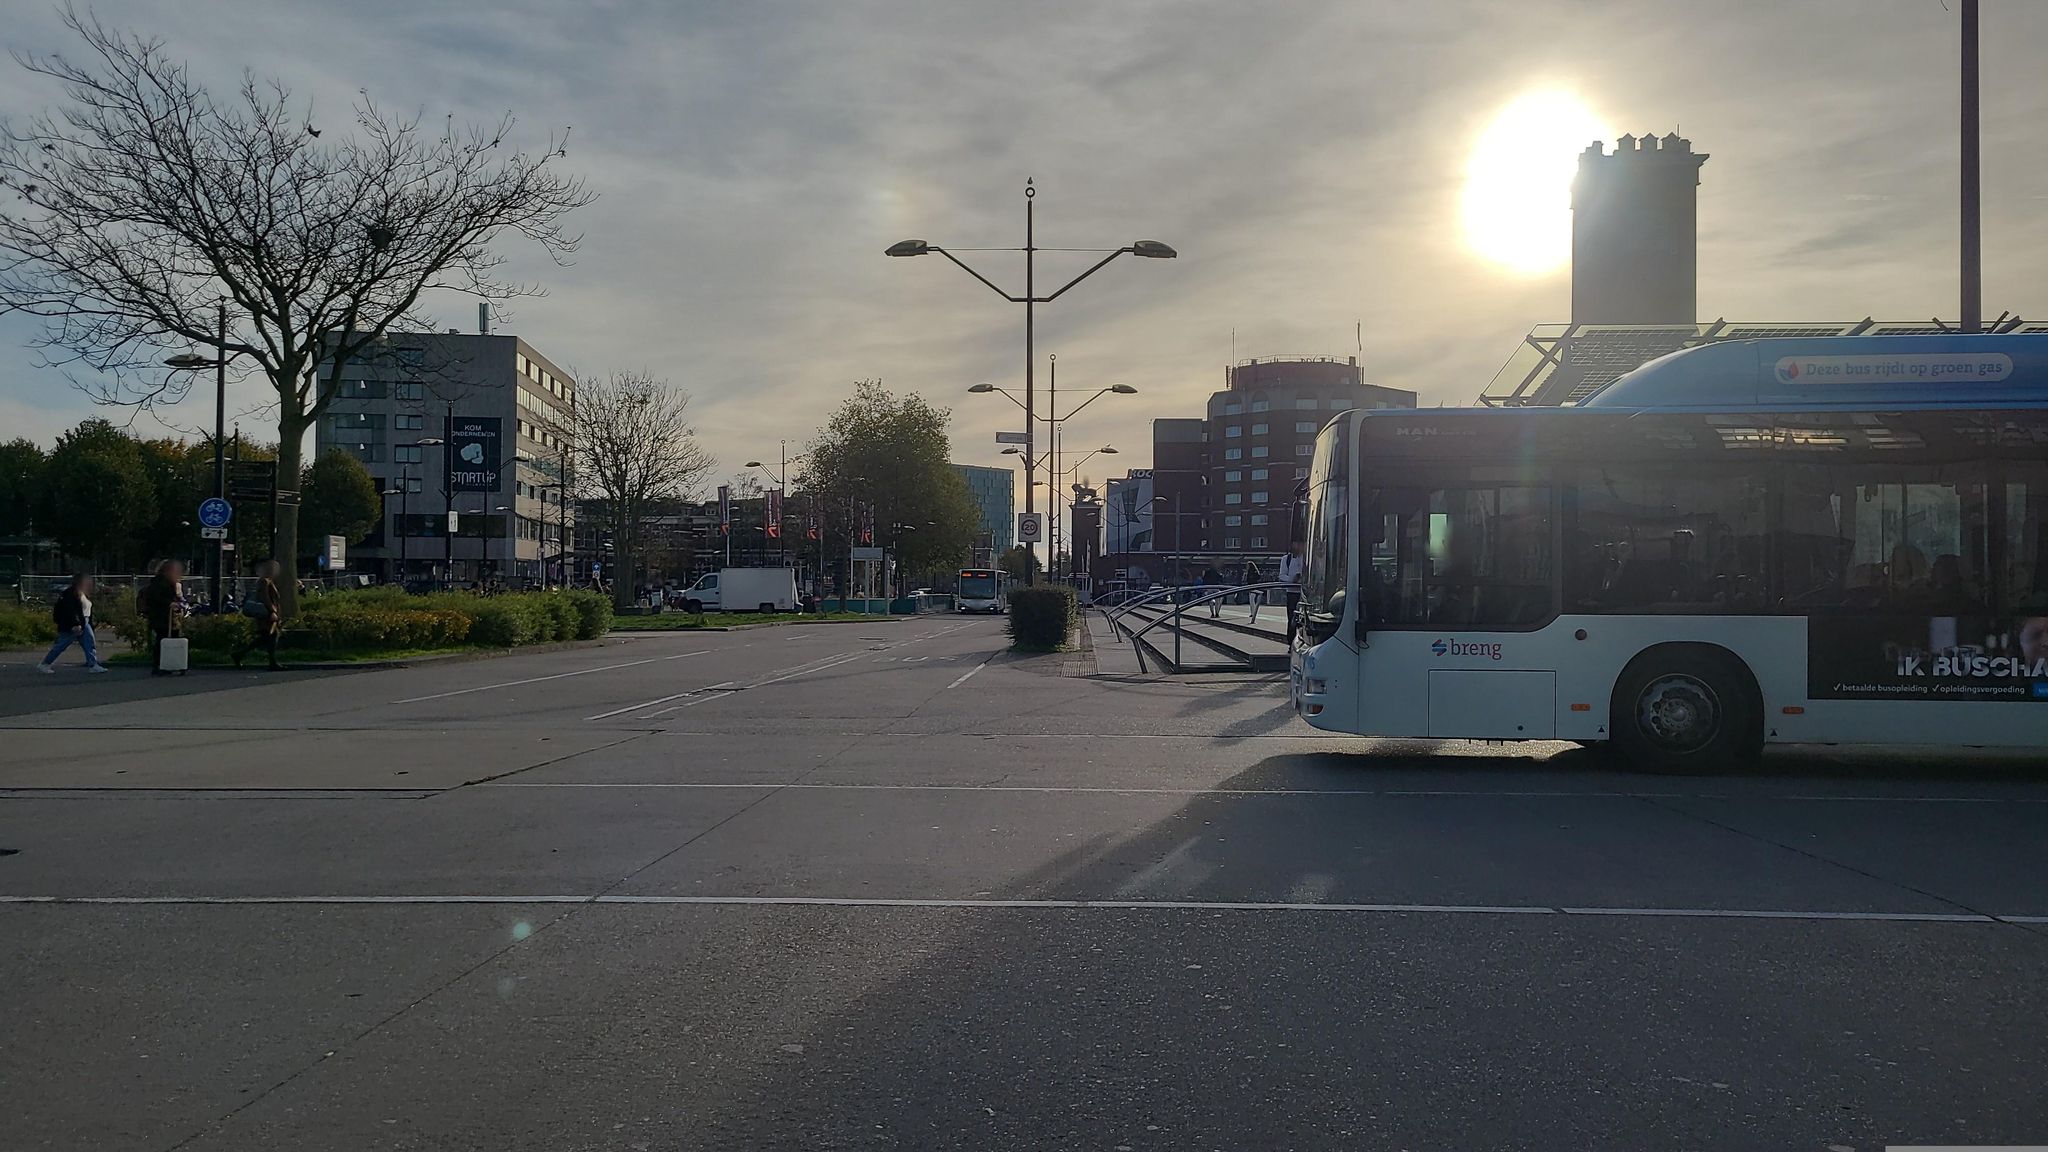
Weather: cloudy
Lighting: dusk/dawn
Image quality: good
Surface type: walking surface
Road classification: busway
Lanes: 2, 3
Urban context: urban centre
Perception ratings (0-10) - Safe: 2.21, Lively: 5.86, Beautiful: 5.01, Boring: 4.59, Depressing: 8.73, Wealthy: 5.61